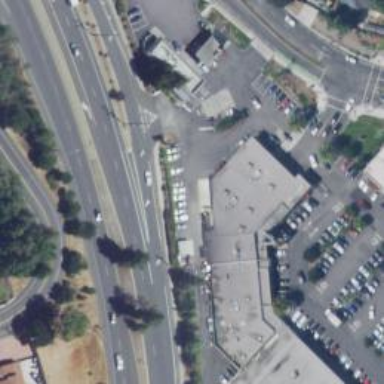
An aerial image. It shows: Separate sidewalk along trunk link highway.